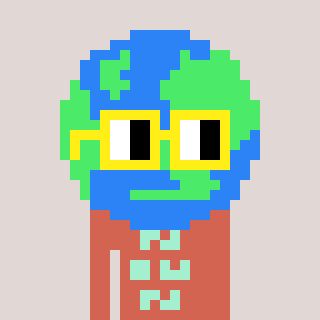
a pixel art character with square yellow glasses, a earth-shaped head and a peachy-colored body on a warm background